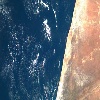
Label: water